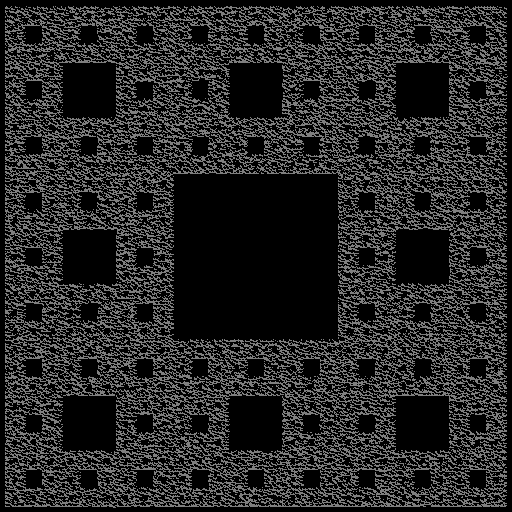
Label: sierpinski_carpet